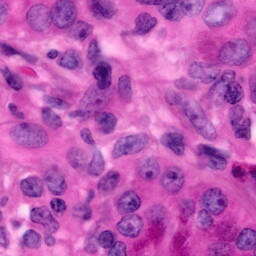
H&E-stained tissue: Pancreatic